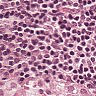
Metastatic tissue present: no